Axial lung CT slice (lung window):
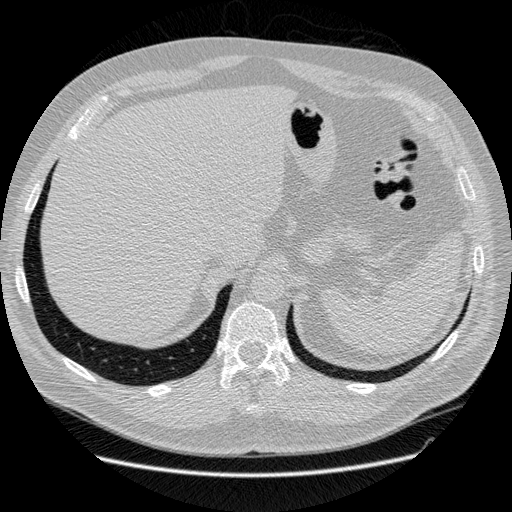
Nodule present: no